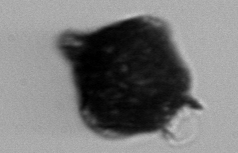
Label: Gonyaulax